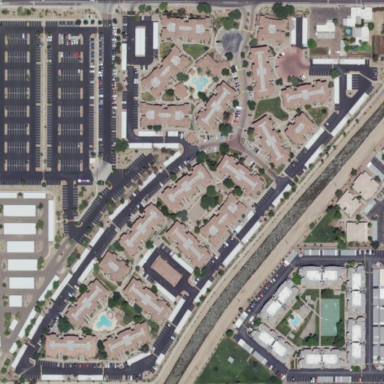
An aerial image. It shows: Residential area with apartments.